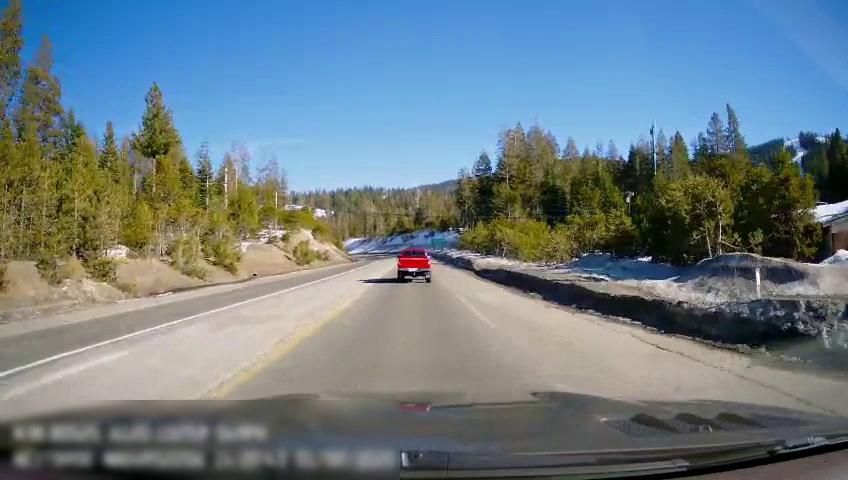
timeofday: Day
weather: Sunny
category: Drivable Space
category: Vehicles | Truck
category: Lanes | Current Lane
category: Lanes | Alternate Lane
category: Lanes | Current Lane
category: Lanes | Opposite Lane
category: Lanes | Opposite Lane